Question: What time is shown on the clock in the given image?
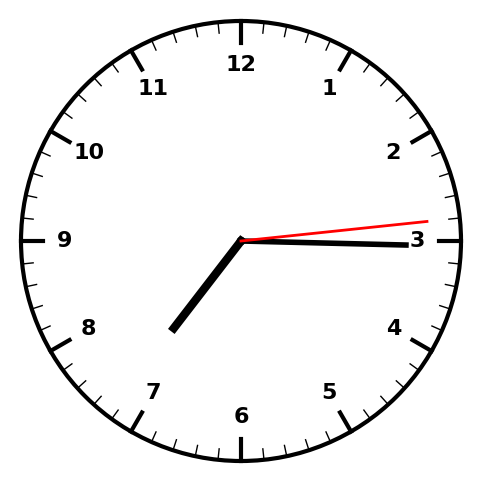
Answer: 07:15:14